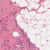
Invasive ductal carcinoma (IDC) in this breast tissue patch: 0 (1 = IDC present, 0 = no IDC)